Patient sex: M
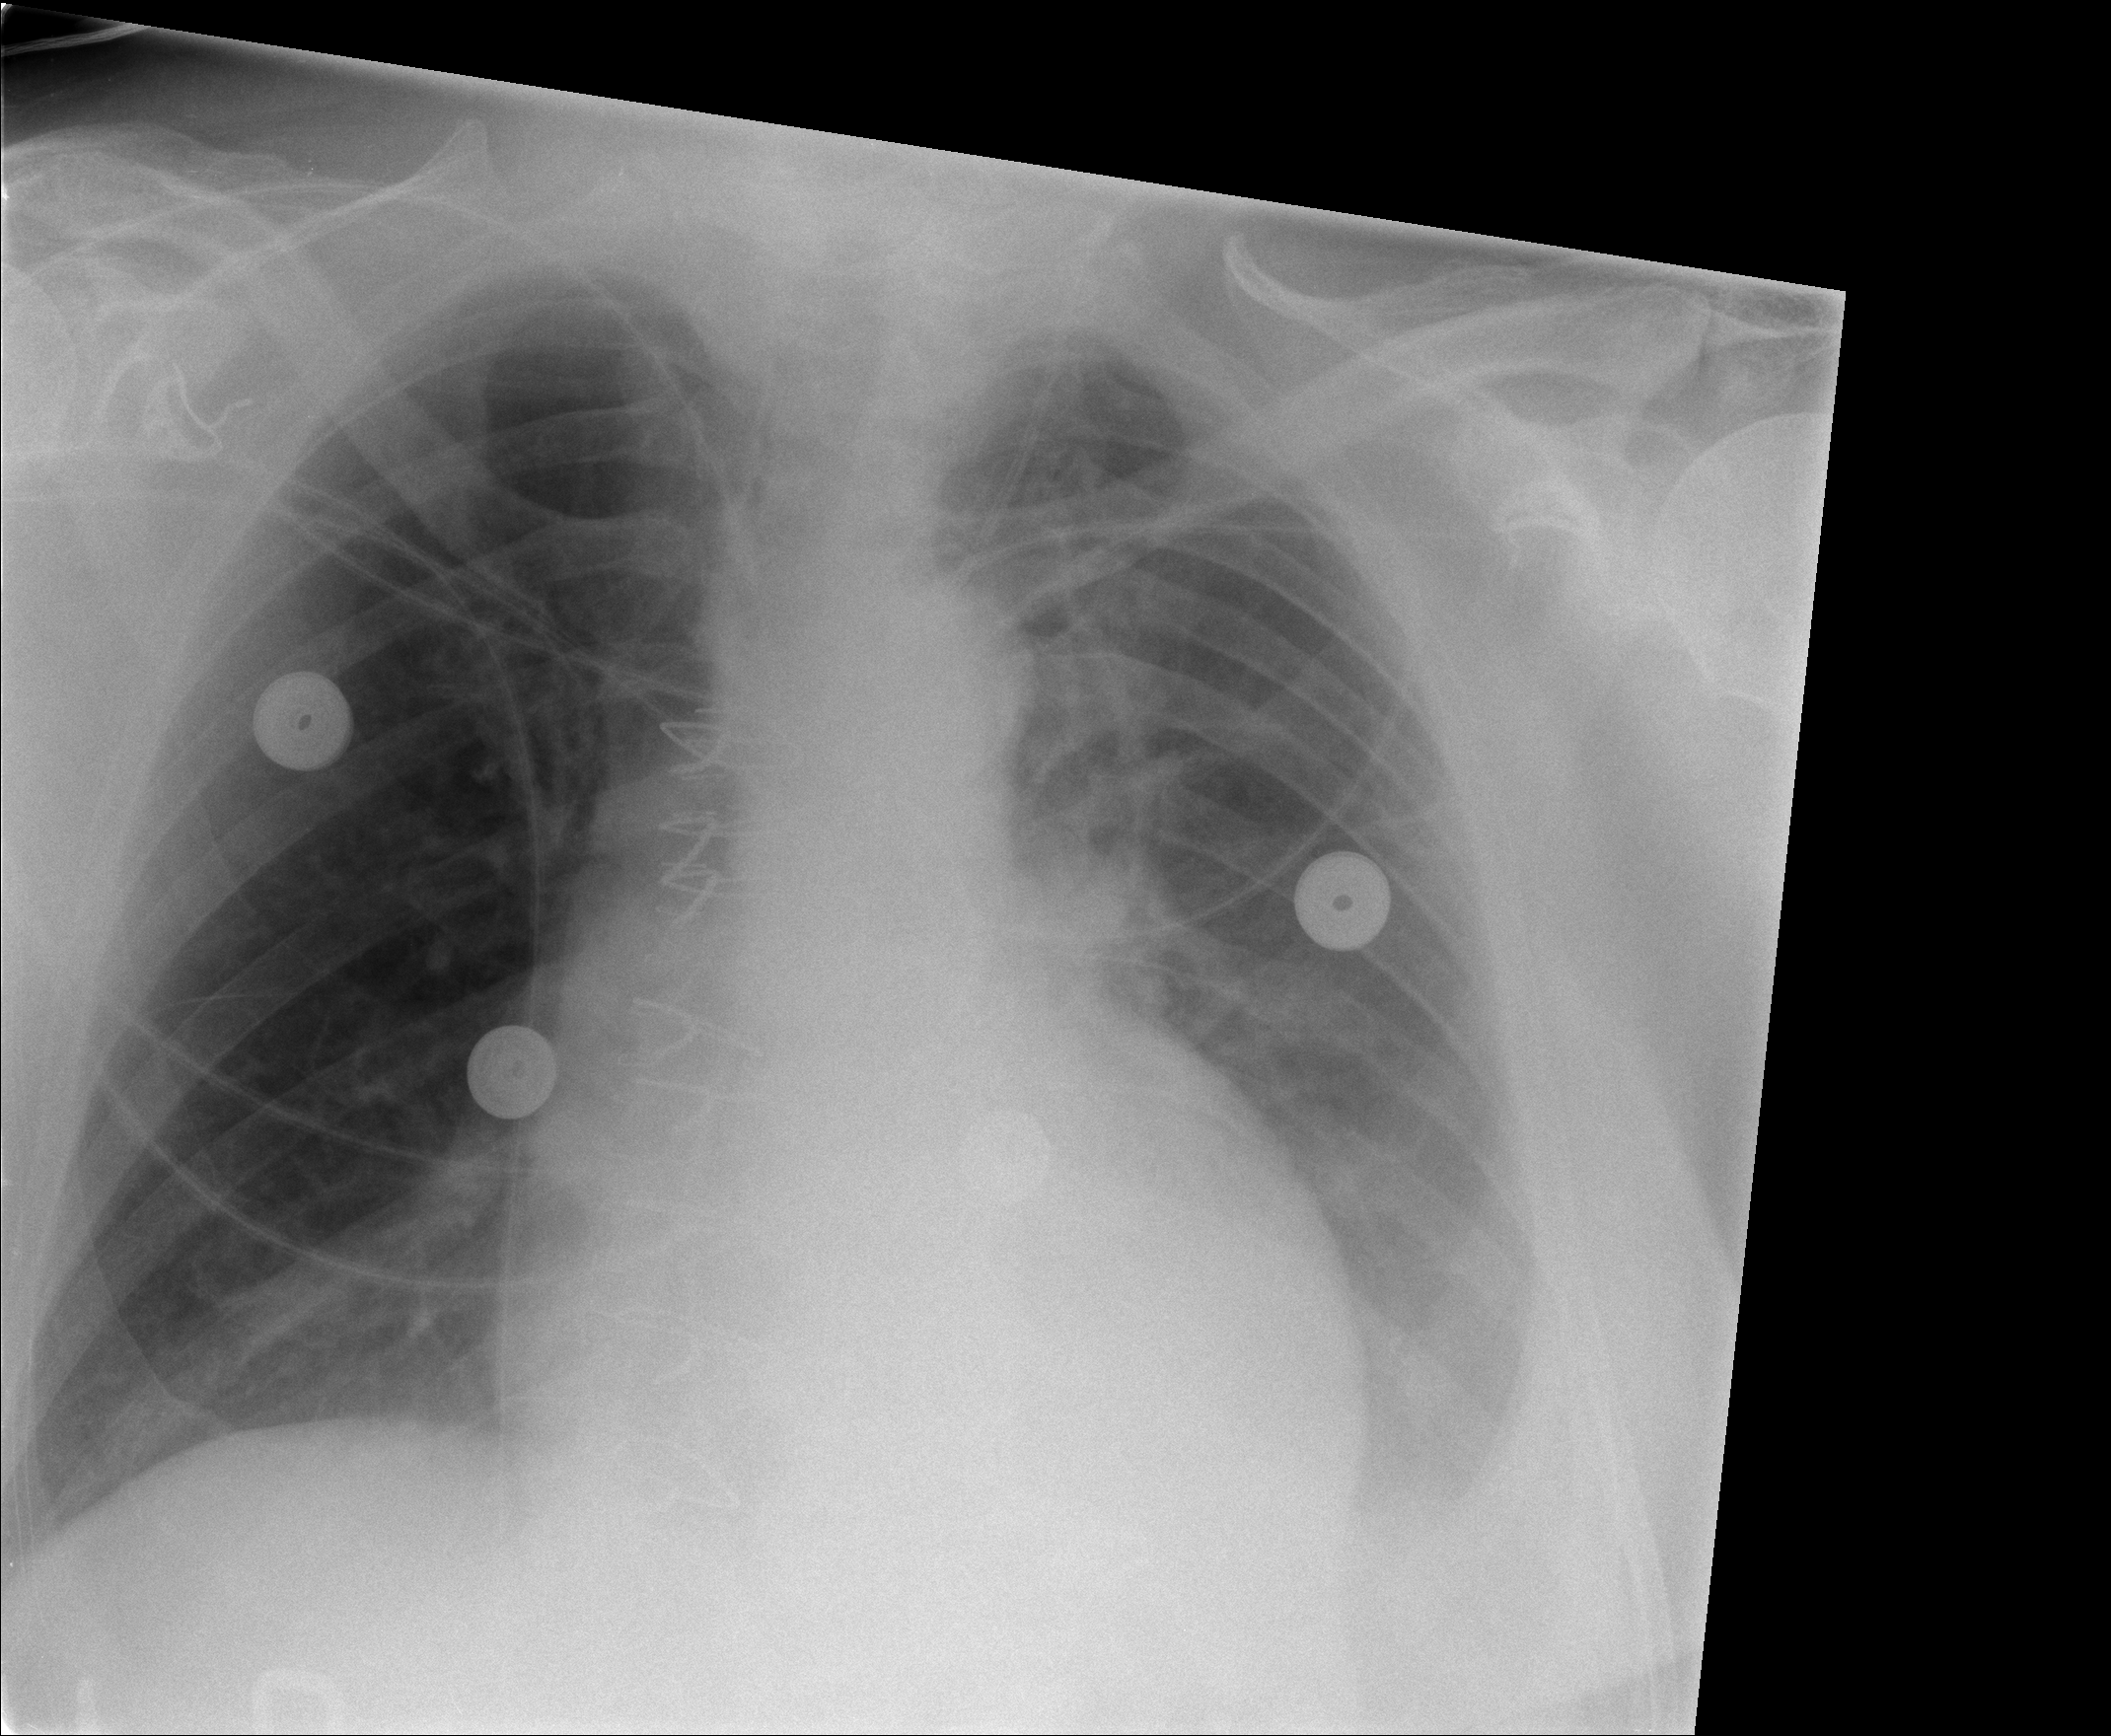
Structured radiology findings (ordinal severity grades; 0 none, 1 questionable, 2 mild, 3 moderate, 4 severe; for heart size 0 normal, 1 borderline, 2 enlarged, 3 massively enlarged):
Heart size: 2
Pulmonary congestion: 0
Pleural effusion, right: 0
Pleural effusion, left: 2
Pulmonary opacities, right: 0
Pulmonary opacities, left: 1
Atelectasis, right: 0
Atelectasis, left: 2